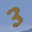
Label: 3